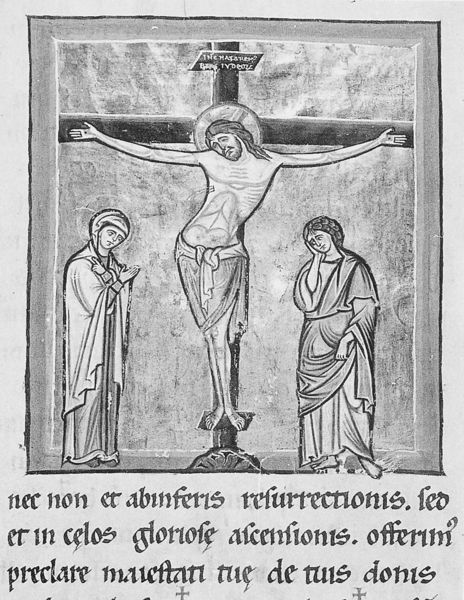
Titel: Sakramentar
Institution: Clermont-Ferrand, Bibliothèque Municipale
Schlagwörter: hände, personen, schrift, robe, nagel, barfuss, blut, lendentuch, kreuz, beten, heiligenschein, jesus, kreuzigung, leiden, latein, personsn